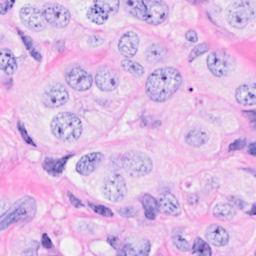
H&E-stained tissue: Breast